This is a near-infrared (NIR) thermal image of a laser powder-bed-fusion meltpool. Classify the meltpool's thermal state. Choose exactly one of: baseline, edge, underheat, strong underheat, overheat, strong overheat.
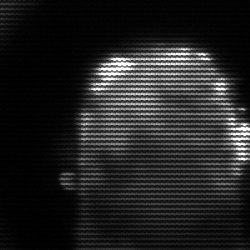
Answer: baseline